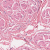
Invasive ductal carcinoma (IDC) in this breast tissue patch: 0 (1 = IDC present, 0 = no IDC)